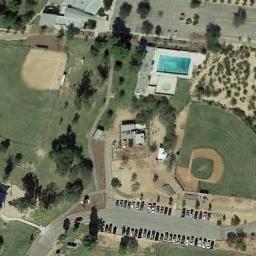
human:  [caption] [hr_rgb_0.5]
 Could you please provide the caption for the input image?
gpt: Two baseball diamonds are next to a parking lot with lots of cars .

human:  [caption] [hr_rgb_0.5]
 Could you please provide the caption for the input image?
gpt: Two baseball diamonds on the lawn with some trees while a parking lot, A pool and some houses beside .

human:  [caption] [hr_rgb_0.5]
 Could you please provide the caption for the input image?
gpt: There are two baseball diamonds in the grass surrounded by the parking lot, Houses and roads .

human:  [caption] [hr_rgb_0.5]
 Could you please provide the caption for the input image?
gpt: There is a white house on the edge of the baseball field .

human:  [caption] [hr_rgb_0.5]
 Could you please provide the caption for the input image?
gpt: Many cars are in the vacant lot next to two baseball diamonds .